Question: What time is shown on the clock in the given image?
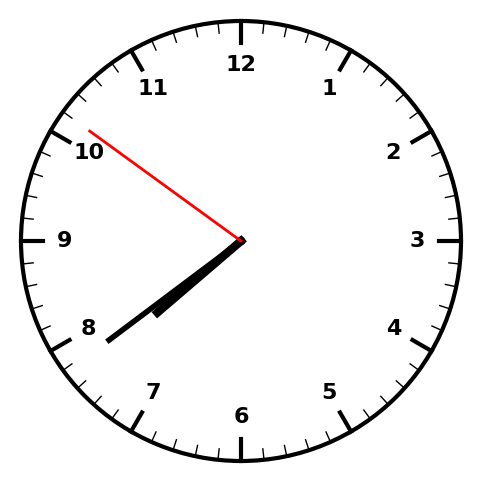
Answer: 07:38:51